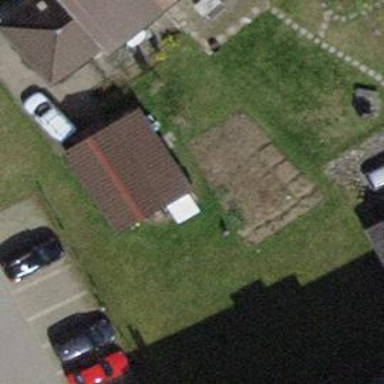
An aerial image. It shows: Shed building.